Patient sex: M
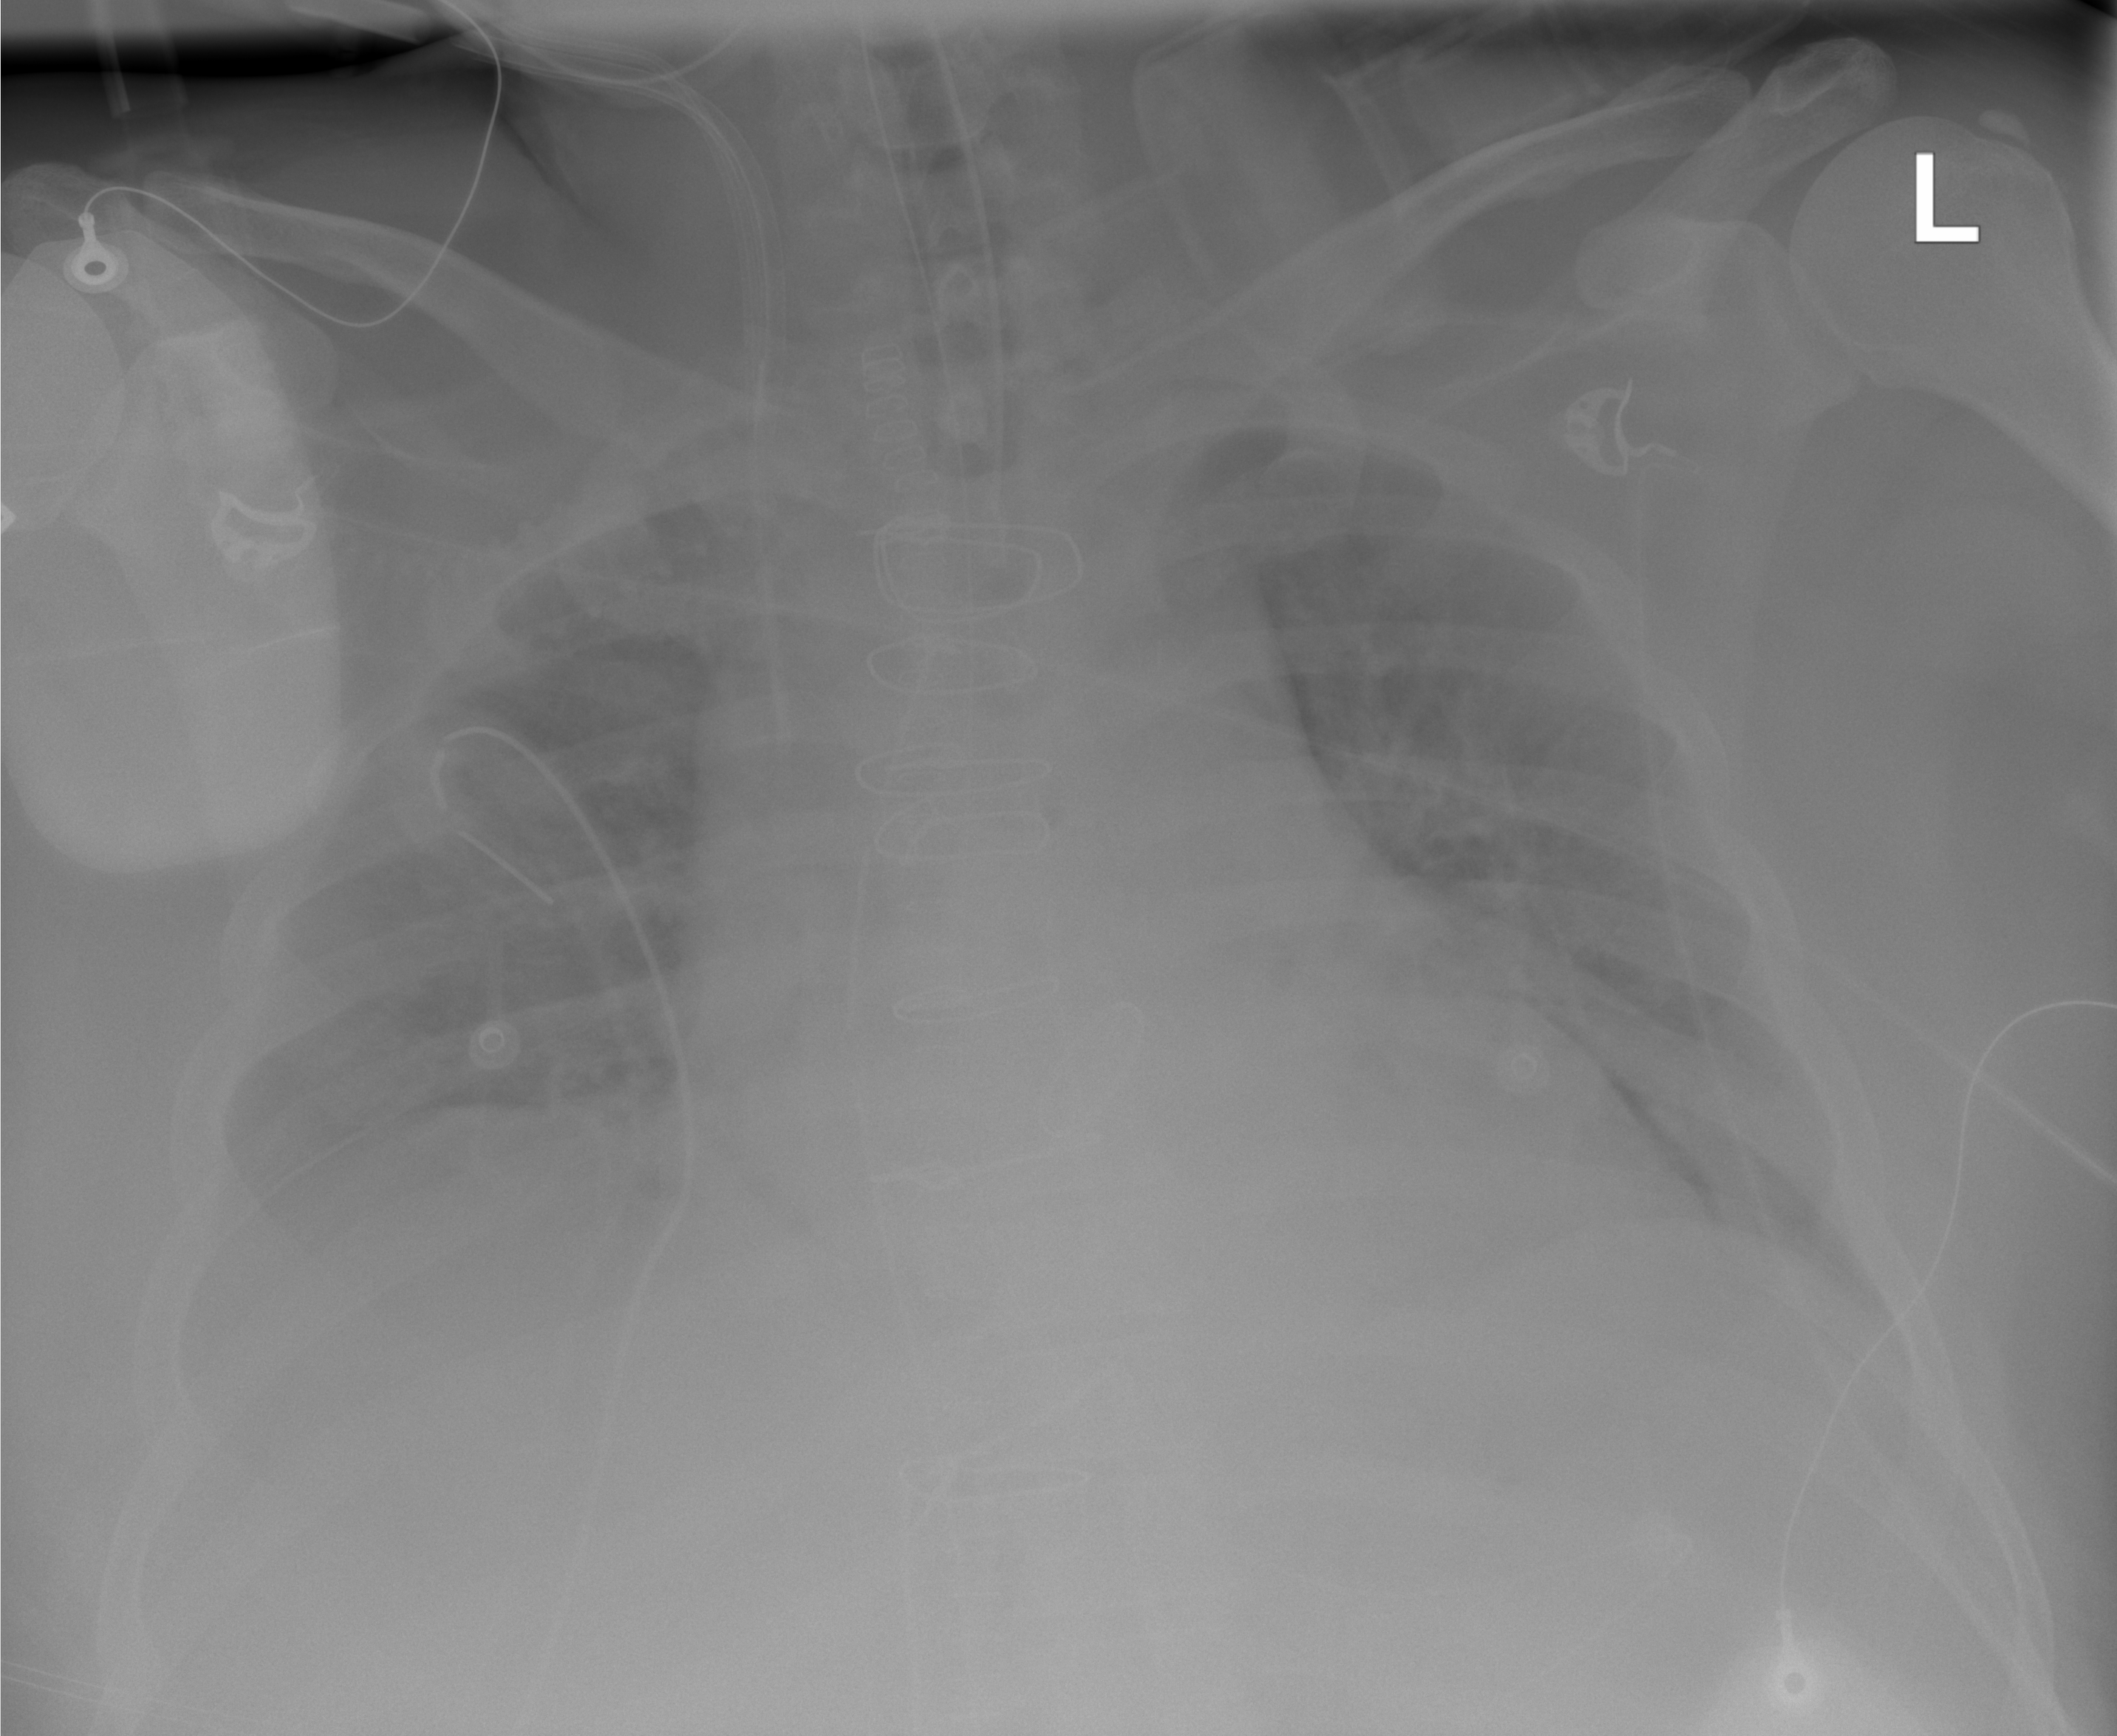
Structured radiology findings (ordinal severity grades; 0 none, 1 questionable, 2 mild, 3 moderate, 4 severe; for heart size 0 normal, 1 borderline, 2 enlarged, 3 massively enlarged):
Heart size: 2
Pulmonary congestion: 1
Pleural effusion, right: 0
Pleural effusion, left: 0
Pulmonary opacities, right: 0
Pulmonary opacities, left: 0
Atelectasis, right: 0
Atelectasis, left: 0